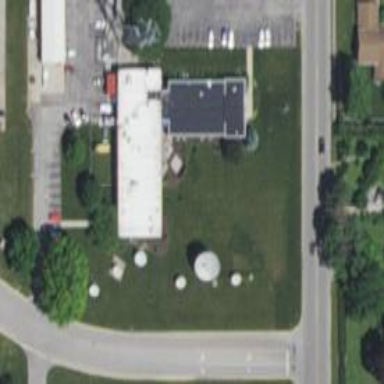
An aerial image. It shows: Commercial building serving as television studio.